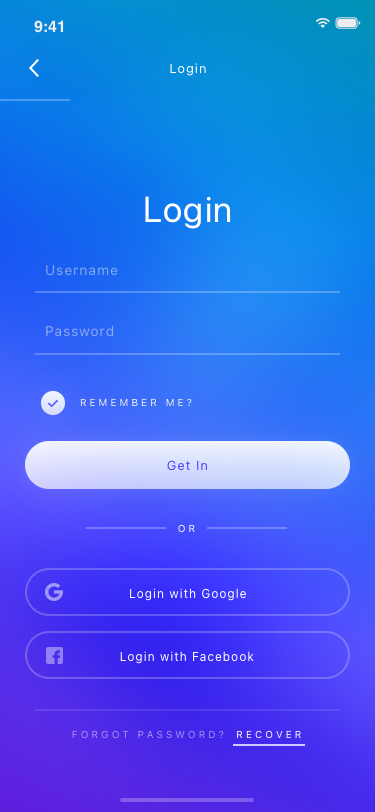
Text in this UI design:
recover
forgot password?
Login with Facebook
Login with Google
or
Get In
remember me?
Password
Username
Login
Login
9:41